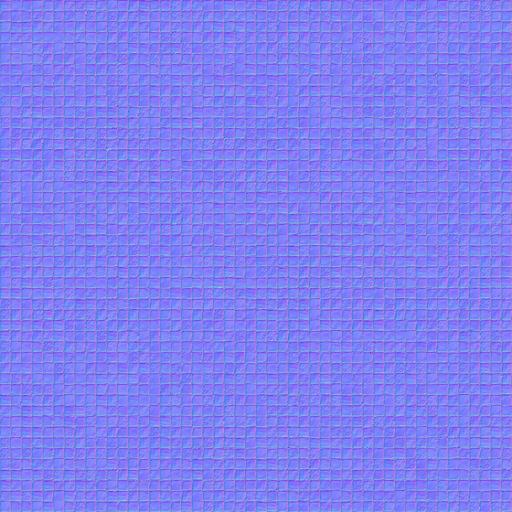
pattern paved pavement paving stones square tiled tiles